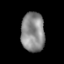
Tissue: prostate
Cell type: T cells
Senescence score: 0.325
Nuclear area (px): 901
Mean DAPI intensity: 138.697